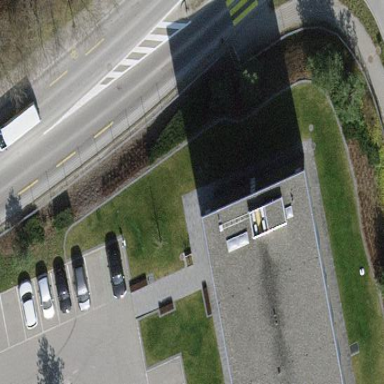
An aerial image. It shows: Industrial building.